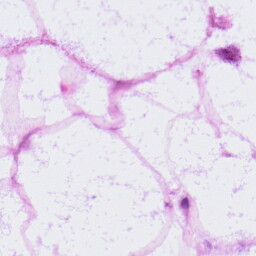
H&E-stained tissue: LymphNode